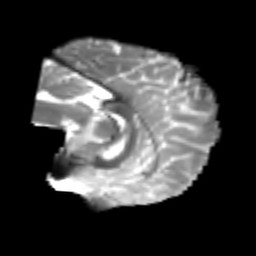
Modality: T2w
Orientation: sagittal
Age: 28
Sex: male
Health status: healthy